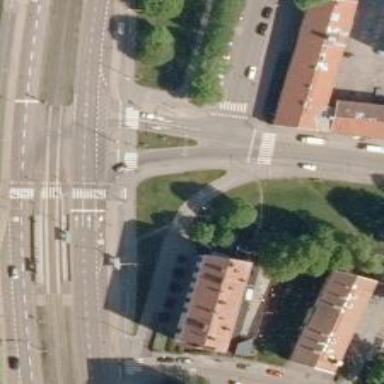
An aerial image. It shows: Asphalt cycleway.